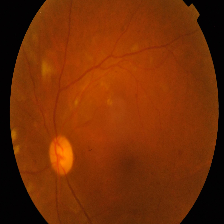
Diabetic retinopathy grade: Proliferative DR